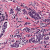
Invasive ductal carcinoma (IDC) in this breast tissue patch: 1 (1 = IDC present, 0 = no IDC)